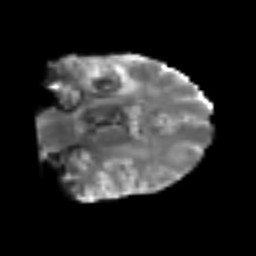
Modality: T2w
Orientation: coronal
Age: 49
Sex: male
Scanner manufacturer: siemens
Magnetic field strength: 3 T
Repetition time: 6.1 s
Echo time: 0.101 s